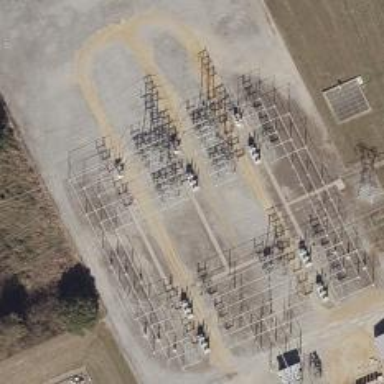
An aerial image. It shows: Switch for power supply.